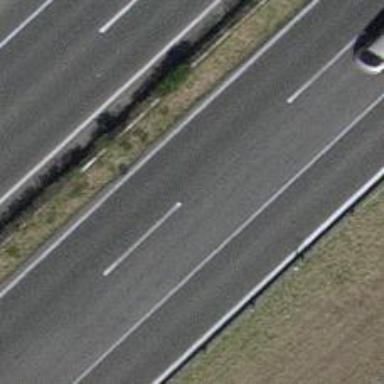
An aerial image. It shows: Asphalt motorway.